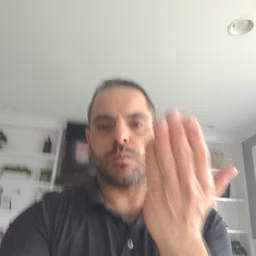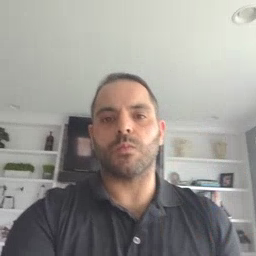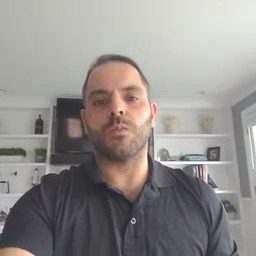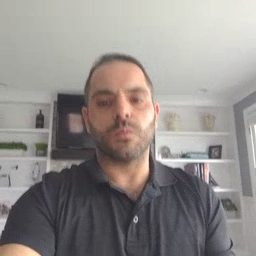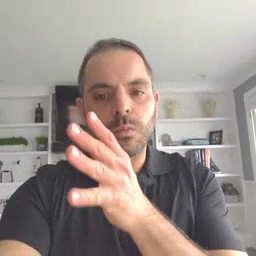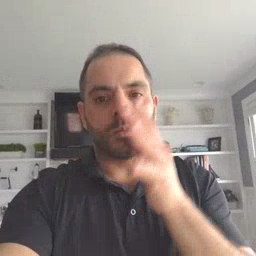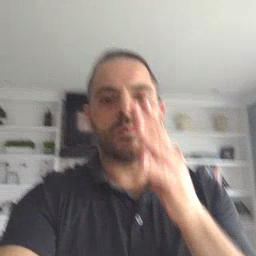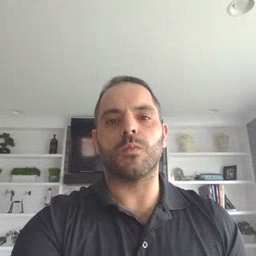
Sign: farm